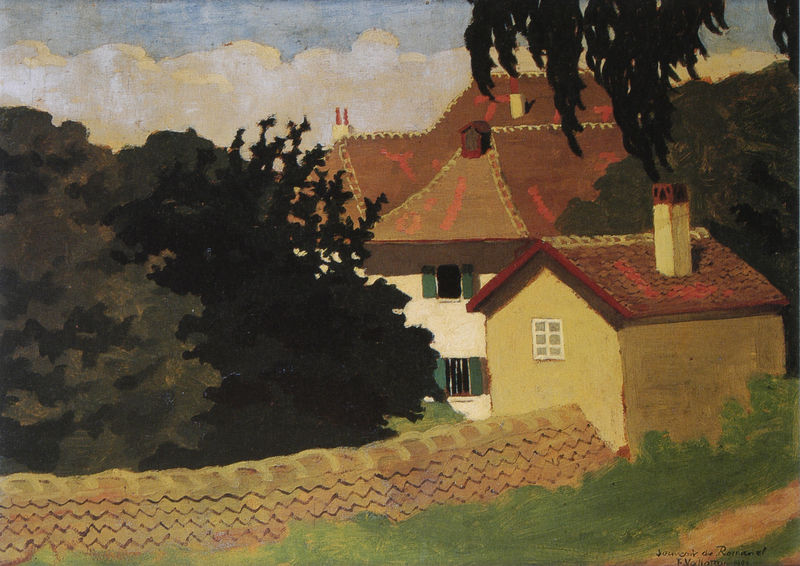
Titel: Souvenir de Romanel, Erinnerung an Romanel
Künstler: Félix Vallotton
Institution: (Privatsammlung)
Schlagwörter: baum, blau, blätter, gemälde, himmel, schatten, weiß, wolken, aquarell, bäume, gelb, grün, landschaft, stadt, abend, braun, bunt, fenster, licht, orange, schwarz, strasse, dach, gras, haus, rot, weg, wiese, zaun, beige, expressionismus, flächig, bild, signatur, öl, ast, häuser, busch, büsche, gebüsch, gitter, pastos, sonne, sträucher, wald, dachziegel, fensterläden, kamin, kamine, schornstein, turm, garten, farbig, japan, sommer, fassade, zwei, fläche, dorf, dächer, giebel, mauer, schornsteine, sprossenfenster, vallonton, valotton, ziegel, farbe, naiv, zinnen, hauswand, lithographie, sonnig, china, nature, houses, roofs, village, esse, freundlich, hasu, schindeln, small, town, dachluke, pfannen, marc, home, schormstein, haäser, villagw